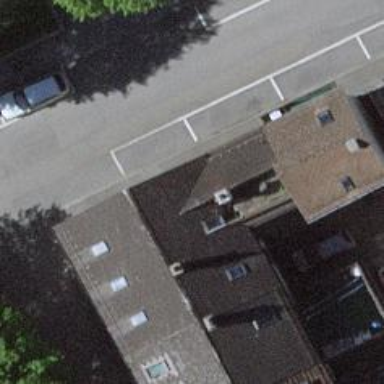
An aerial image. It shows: Café.